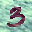
Label: 3